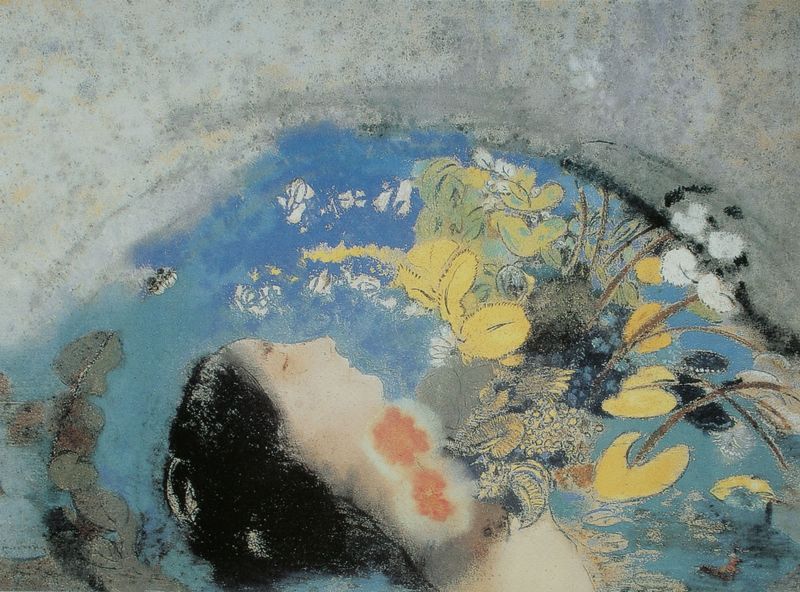
Titel: Ophelia
Künstler: Odilon Redon
Standort: New York
Institution: Sammlung Wildenstein & Co.
Schlagwörter: blau, blätter, gemälde, himmel, kopf, meer, schlaf, wasser, weiß, wolken, aquarell, gelb, grün, see, teich, ausschnitt, blume, blumen, braun, frau, frisur, grau, mund, nase, orange, profil, schwarz, blüten, dame, eis, rosen, rot, blass, gesicht, inkarnat, leiche, schale, teller, tod, tot, hals, portrait, porträt, spiegel, schilf, spiegelung, auge, haare, pflanzen, blässe, locken, brunnen, rund, vase, japan, wangen, liebe, ruhe, schlafen, bogen, spiegelbild, enten, nacken, rand, wasse, jugendstil, detail, floral, wandmalerei, strauss, chinesin, japanerin, liegend, reflexion, blumenstrauss, tusche, porzellan, wasserpflanzen, schwimmen, asien, geisha, asiatisch, heiter, pinsel, geschlossene augen, halbrund, chinesisch, china, fisch, iris, grab, nymphe, seerosen, fresko, seerose, gespiegelt, porzelan, ophelia, lasur, chagall, harre, schwarzhaarig, bläter, hare, fru, frisu, shakespeare, orphelia, porzelanhaut, wasserleiche, schwarzes haar, denise, seerosenblätter, flumen, to, ot, hwarz, seereosen